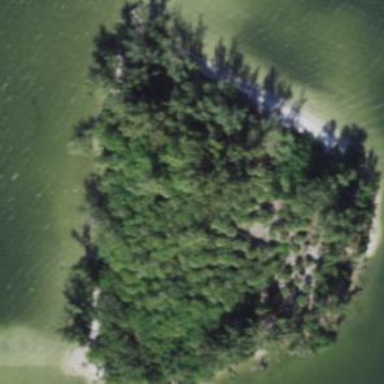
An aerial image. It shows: Islet.